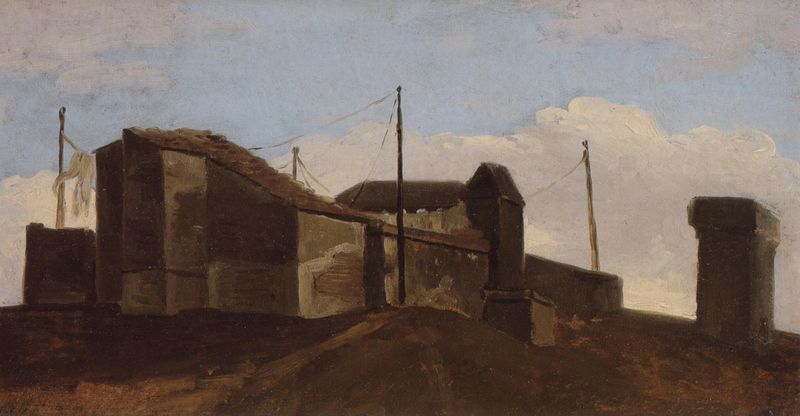
Titel: Dächer im Schatten
Künstler: Pierre Henri de Valenciennes
Standort: Paris
Institution: Musée du Louvre
Schlagwörter: berg, blau, dunkel, gemälde, himmel, schatten, weiß, wolken, landschaft, ocker, sand, stadt, wäsche, ausschnitt, braun, grau, hell, holz, licht, schwarz, strasse, dach, gebäude, gras, haus, rot, tuch, weg, wolke, beige, hemd, arm, leinen, stein, erde, häuser, hügel, einsam, kirche, sonne, wege, boden, land, strick, kontrast, anhöhe, brunnen, dachziegel, kamin, schornstein, turm, bewölkt, sommer, ansicht, wäscheleine, wäscheleinen, studie, leine, mast, acker, trocken, warm, verlassen, wüste, dächer, giebel, mauer, schornsteine, ziegel, hof, masten, strom, planken, seile, detail, allein, erker, ruine, scheune, kloster, einöde, pfahl, kabel, seil, festung, schraffur, kaputt, ziegeln, putz, mauern, gebäud, stadtmauer, bau, ruinös, baracke, backsteine, antenne, drähte, leitungen, stromleitung, strommasten, häsuer, leitung, steinbau, reparatur, mediteran, anhöe, telegrafenmasten, telefonleitung, teilbewölkt, drahtseil, feldach, wascheleine